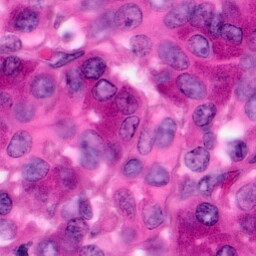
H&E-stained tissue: Pancreatic